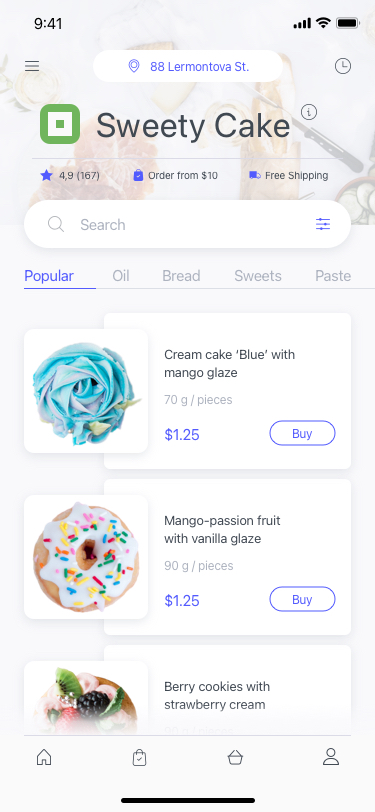
Text in this UI design:
Buy
$2.10
Berry cookies with strawberry cream
90 g / pieces
Buy
$1.25
Mango-passion fruit with vanilla glaze
90 g / pieces
Buy
$1.25
Cream cake ‘Blue’ with mango glaze
70 g / pieces
Popular
Oil
Bread
Sweets
Paste
4,9 (167)
Order from $10
Free Shipping
Sweety Cake